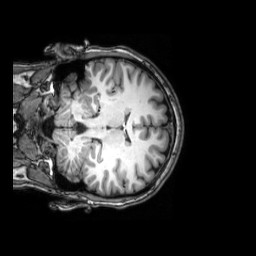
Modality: T1w
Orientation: coronal
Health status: healthy
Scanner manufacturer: philips
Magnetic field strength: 3 T
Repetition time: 0.00769 s
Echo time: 0.0035 s